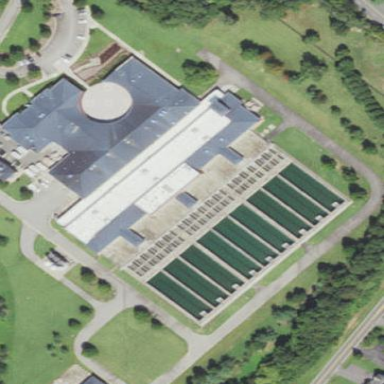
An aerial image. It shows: Wastewater plant.